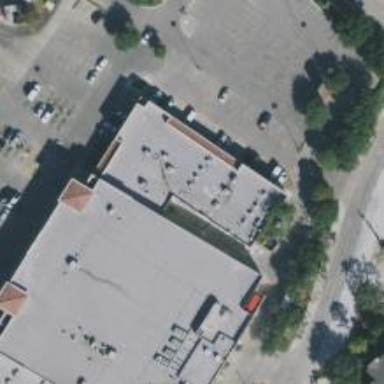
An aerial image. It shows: Retail building.